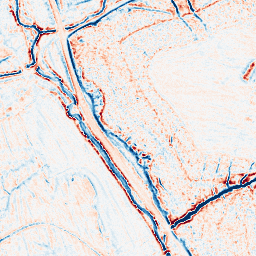
Category: edge_preserving
Decomposition family: bilateral
Decomposition parameters: d: 9
sigma_color: 25
sigma_space: 75
Upsampling method: bicubic
Upsampling parameters: scale: 4
Upsampling scale: 4